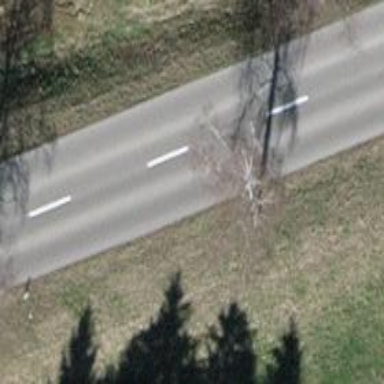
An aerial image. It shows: Broadleaved tree with lush foliage.